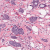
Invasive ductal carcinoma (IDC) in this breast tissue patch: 1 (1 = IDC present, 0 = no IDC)